Interaction volume radius: 5 \u00c5
Interaction volume height: 35 \u00c5
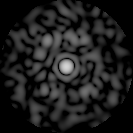
Disorder parameter: 0.8465